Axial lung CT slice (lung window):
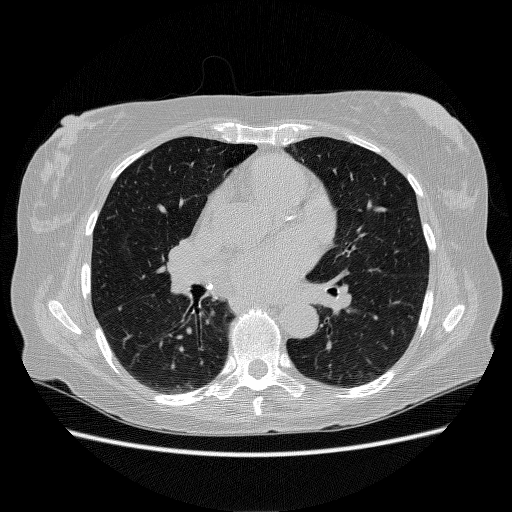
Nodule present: no